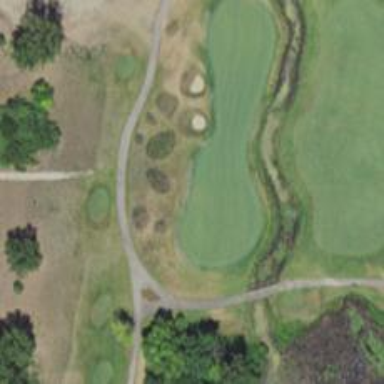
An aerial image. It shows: Golf hole.